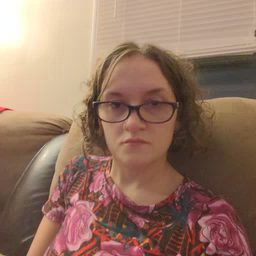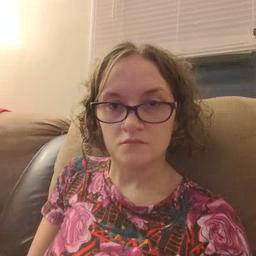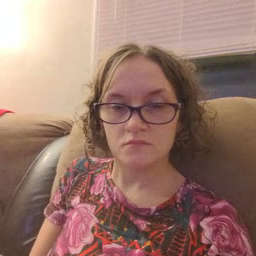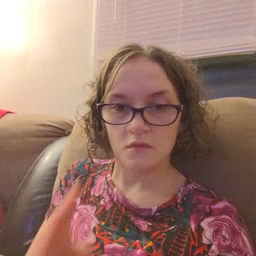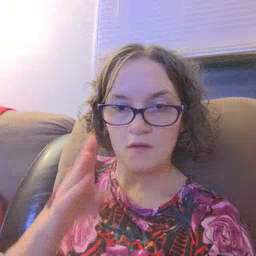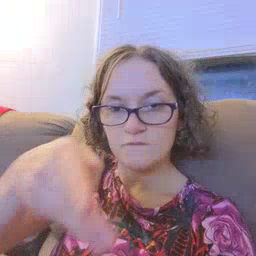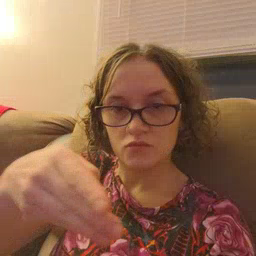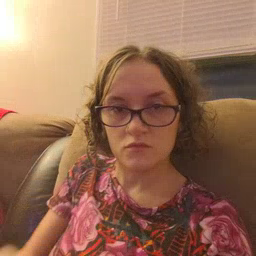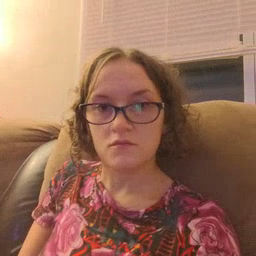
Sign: after